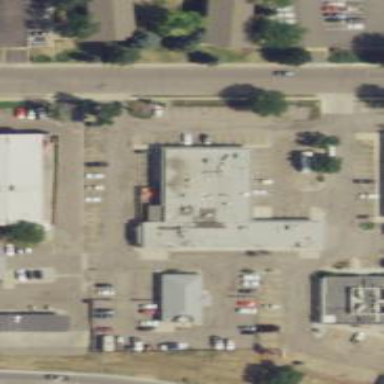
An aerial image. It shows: Customer parking designated as amenity.